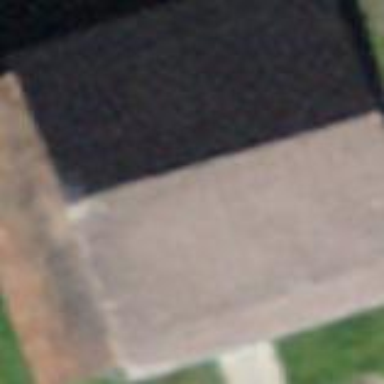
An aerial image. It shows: Rural barn.